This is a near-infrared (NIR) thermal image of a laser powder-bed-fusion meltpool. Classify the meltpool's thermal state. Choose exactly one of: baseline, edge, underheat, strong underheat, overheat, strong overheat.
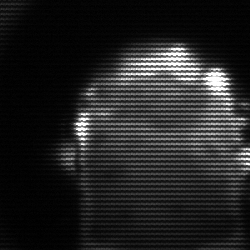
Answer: baseline